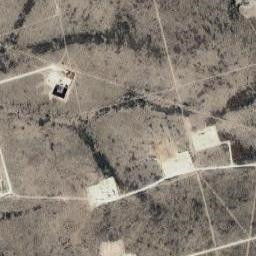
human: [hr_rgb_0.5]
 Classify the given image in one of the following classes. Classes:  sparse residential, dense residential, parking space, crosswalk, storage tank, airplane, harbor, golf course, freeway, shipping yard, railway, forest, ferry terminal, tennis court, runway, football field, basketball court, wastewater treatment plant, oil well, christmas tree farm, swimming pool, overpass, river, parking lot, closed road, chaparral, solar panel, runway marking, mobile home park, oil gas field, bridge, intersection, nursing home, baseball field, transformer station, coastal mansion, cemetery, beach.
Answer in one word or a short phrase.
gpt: oil gas field